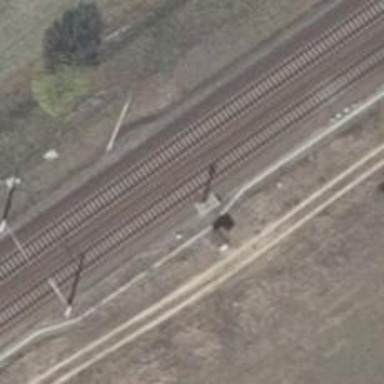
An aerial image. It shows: Railway signal.